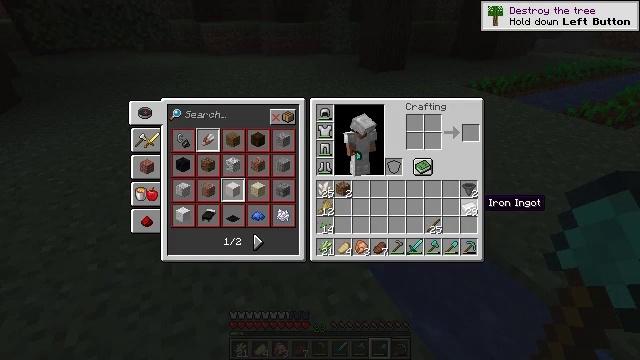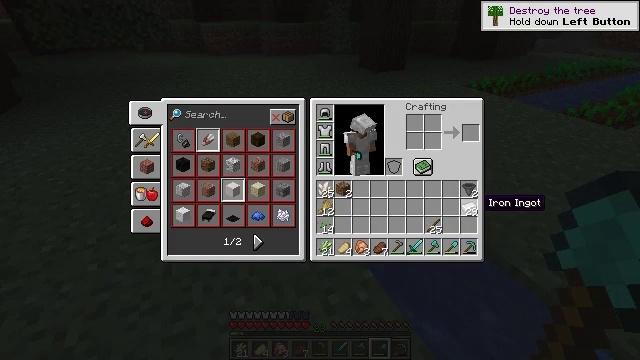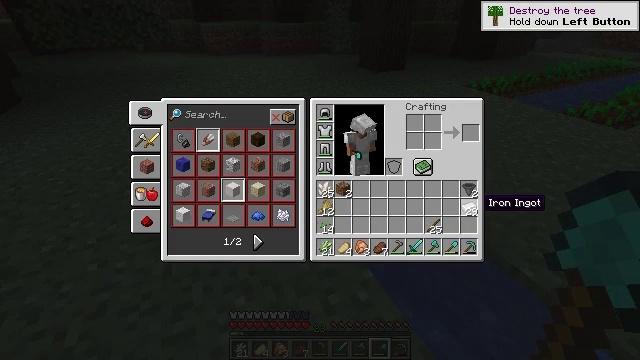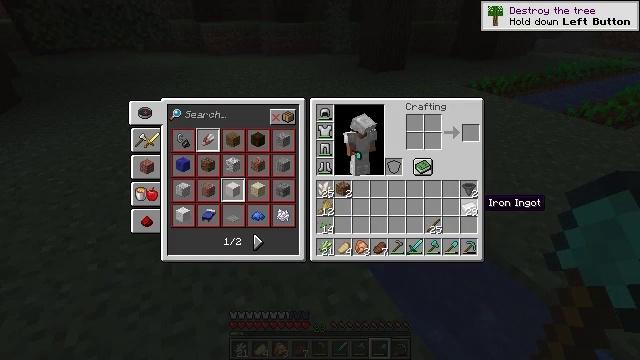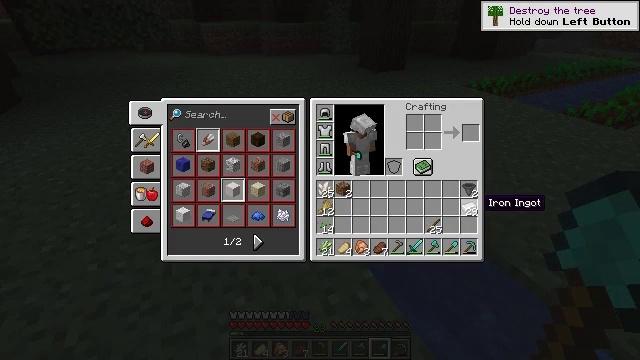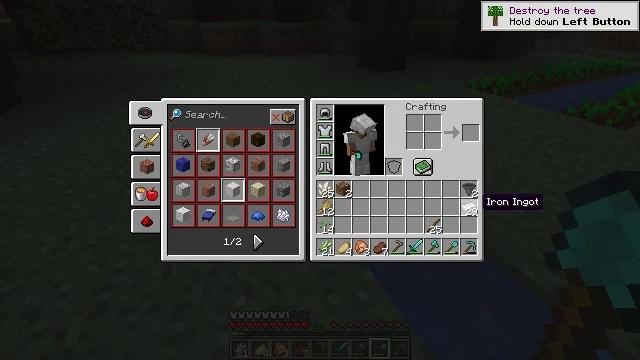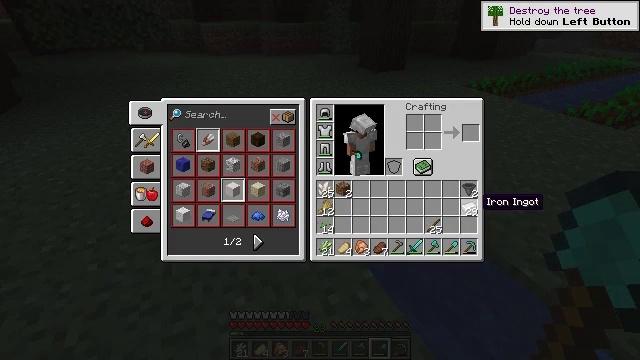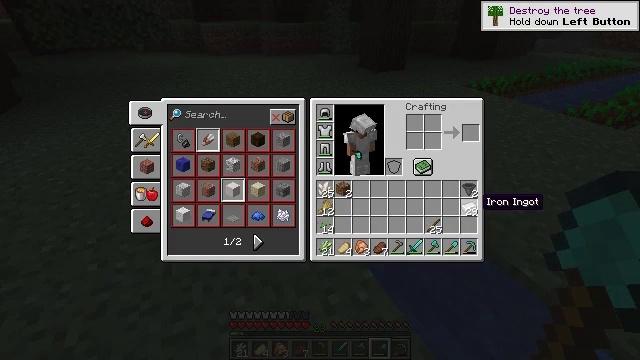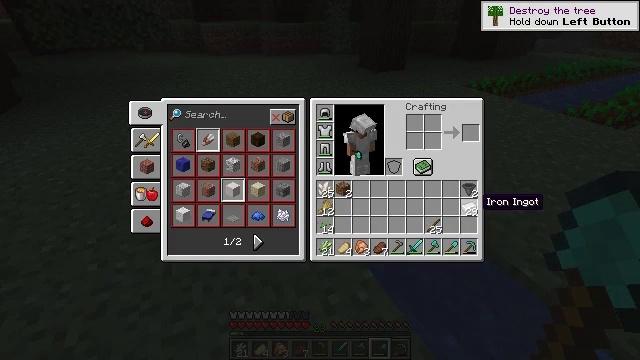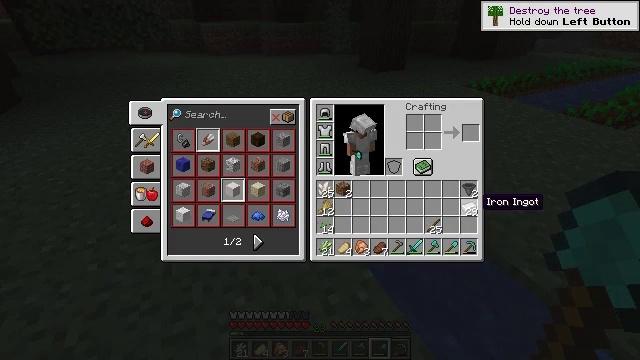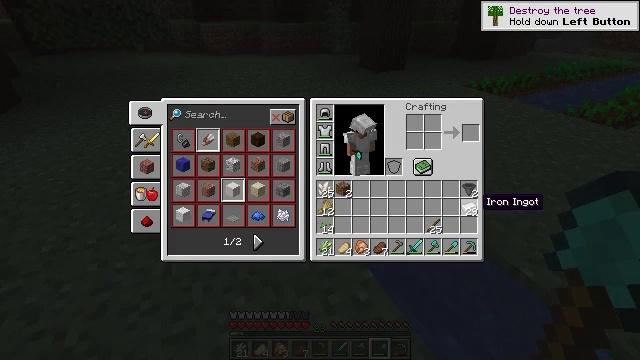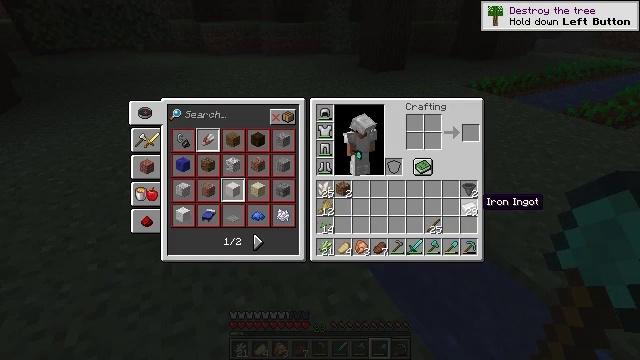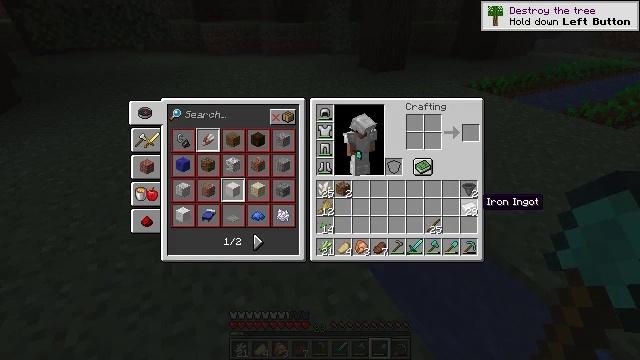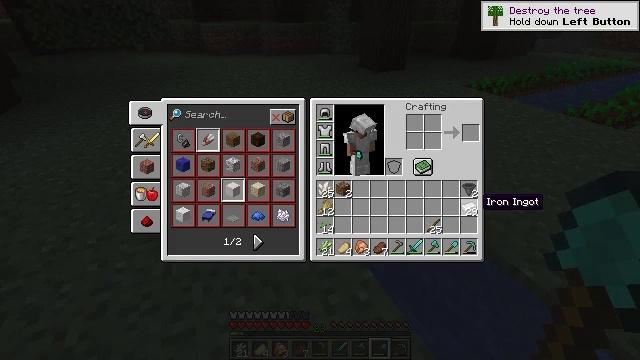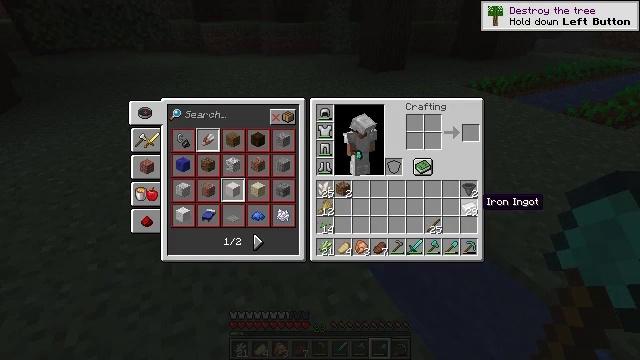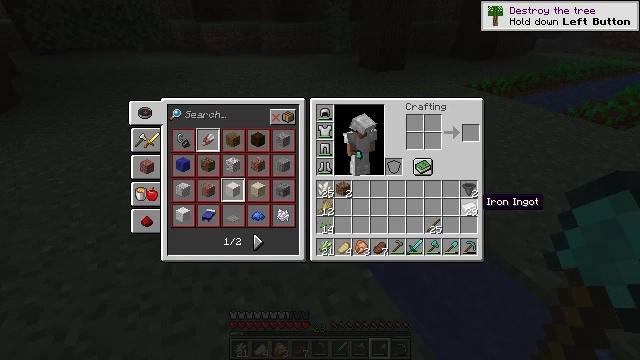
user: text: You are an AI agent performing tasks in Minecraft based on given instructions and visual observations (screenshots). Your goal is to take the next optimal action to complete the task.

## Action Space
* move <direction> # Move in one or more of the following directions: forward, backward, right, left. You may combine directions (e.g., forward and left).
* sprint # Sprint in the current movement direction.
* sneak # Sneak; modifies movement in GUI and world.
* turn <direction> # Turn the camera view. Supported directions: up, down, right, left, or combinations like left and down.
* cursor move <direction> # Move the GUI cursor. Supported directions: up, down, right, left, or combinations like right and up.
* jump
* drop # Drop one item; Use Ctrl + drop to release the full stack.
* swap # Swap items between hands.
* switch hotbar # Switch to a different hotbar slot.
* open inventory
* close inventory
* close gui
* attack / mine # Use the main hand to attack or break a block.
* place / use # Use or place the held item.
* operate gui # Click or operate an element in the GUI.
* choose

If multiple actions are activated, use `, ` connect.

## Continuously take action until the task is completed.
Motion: motion action
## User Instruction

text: Craft a bucket.
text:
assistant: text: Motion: no_op
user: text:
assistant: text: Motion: no_op
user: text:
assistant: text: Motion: no_op
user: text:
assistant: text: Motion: no_op
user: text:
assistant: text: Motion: no_op
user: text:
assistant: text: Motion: no_op
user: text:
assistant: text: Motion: no_op
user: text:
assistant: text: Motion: no_op
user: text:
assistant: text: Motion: no_op
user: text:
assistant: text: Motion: no_op
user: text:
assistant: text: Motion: no_op
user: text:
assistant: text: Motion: no_op
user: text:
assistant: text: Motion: no_op
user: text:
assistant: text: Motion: no_op
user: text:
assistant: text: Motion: no_op
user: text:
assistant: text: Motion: no_op
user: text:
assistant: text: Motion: no_op
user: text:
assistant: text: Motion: no_op
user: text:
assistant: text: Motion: no_op
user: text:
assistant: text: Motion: no_op
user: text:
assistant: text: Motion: no_op
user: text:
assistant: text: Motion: no_op
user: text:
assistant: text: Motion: no_op
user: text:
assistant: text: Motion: no_op
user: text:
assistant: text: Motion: no_op
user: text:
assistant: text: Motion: no_op
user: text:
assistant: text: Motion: no_op
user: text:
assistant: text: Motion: no_op
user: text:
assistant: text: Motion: no_op
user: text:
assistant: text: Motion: no_op